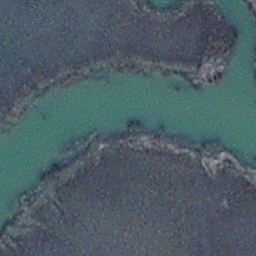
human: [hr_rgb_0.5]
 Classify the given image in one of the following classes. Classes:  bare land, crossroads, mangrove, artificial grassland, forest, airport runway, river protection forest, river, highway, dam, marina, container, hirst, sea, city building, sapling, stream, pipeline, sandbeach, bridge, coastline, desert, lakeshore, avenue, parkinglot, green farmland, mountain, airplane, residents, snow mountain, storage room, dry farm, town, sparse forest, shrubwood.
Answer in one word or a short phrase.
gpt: stream